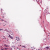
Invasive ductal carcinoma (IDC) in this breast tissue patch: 1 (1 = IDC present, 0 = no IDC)